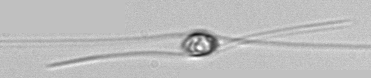
Label: Chaetoceros_danicus